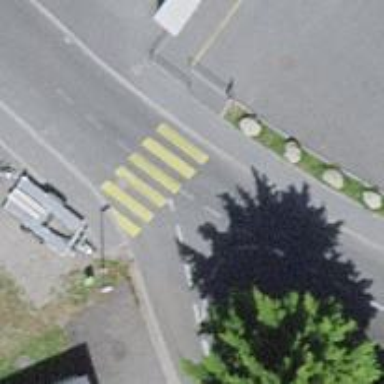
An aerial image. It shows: Zebra crossing on the road.